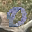
Label: 0